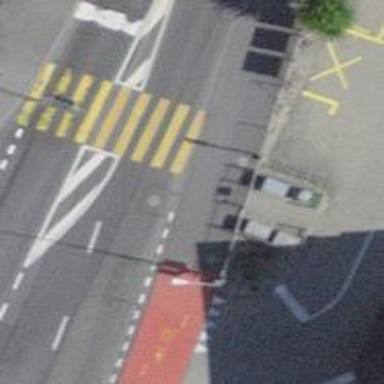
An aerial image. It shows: Kerb barrier.